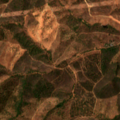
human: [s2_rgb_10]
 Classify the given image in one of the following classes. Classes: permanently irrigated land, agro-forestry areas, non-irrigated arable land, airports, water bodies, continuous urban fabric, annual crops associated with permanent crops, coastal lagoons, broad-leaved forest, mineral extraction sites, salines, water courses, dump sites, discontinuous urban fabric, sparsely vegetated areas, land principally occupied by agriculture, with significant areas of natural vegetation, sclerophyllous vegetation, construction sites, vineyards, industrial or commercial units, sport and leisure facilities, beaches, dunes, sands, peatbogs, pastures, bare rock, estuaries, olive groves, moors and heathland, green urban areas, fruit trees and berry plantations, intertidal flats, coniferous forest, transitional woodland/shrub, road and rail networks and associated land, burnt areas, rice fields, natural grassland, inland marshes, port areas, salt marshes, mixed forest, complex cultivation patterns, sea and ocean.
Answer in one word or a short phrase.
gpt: land principally occupied by agriculture, with significant areas of natural vegetation, broad-leaved forest, sclerophyllous vegetation, transitional woodland/shrub